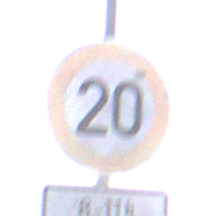
Verkehrszeichen: Geschwindigkeit20
Zusatzzeichen unten: ZeitangabenOhneBeschraenkungAufWochentage2
Umgebung: Outdoor, Nature
Tageszeit: Midday
Wetter: PartlyCloudy
Licht: Natural
Jahreszeit: NotSpecified
Kontrast: HighContrast